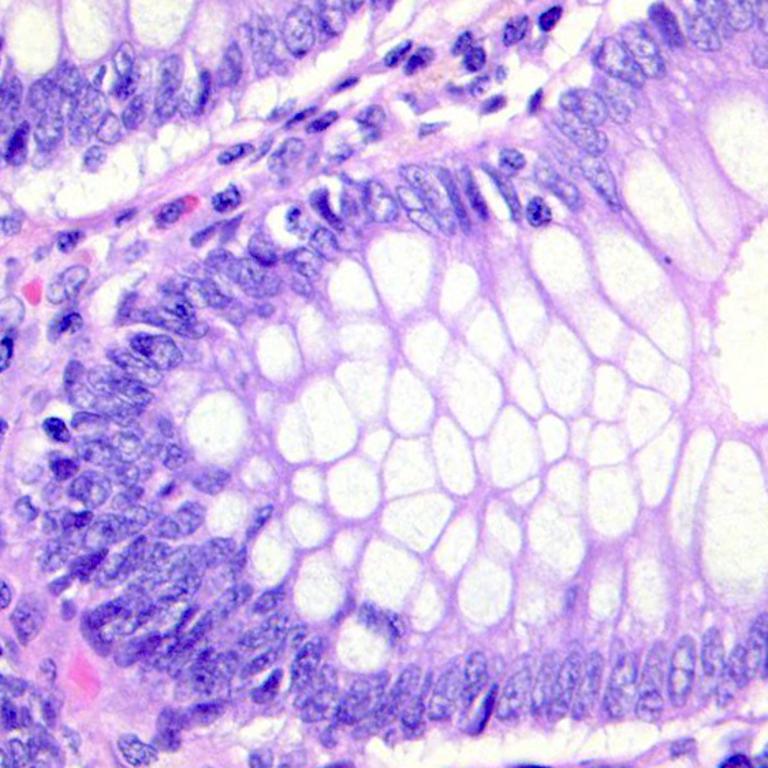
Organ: colon
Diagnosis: benign